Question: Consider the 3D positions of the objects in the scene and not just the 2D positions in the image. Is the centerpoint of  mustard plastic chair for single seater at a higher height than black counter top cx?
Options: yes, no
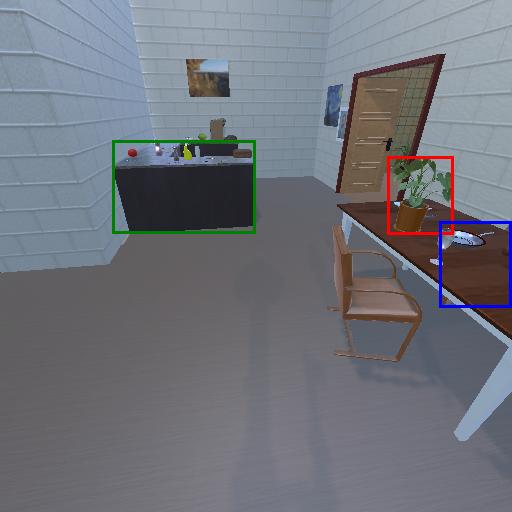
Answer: yes